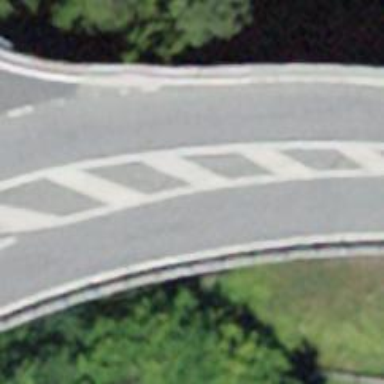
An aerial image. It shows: Primary highway bridge with asphalt surface.